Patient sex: F
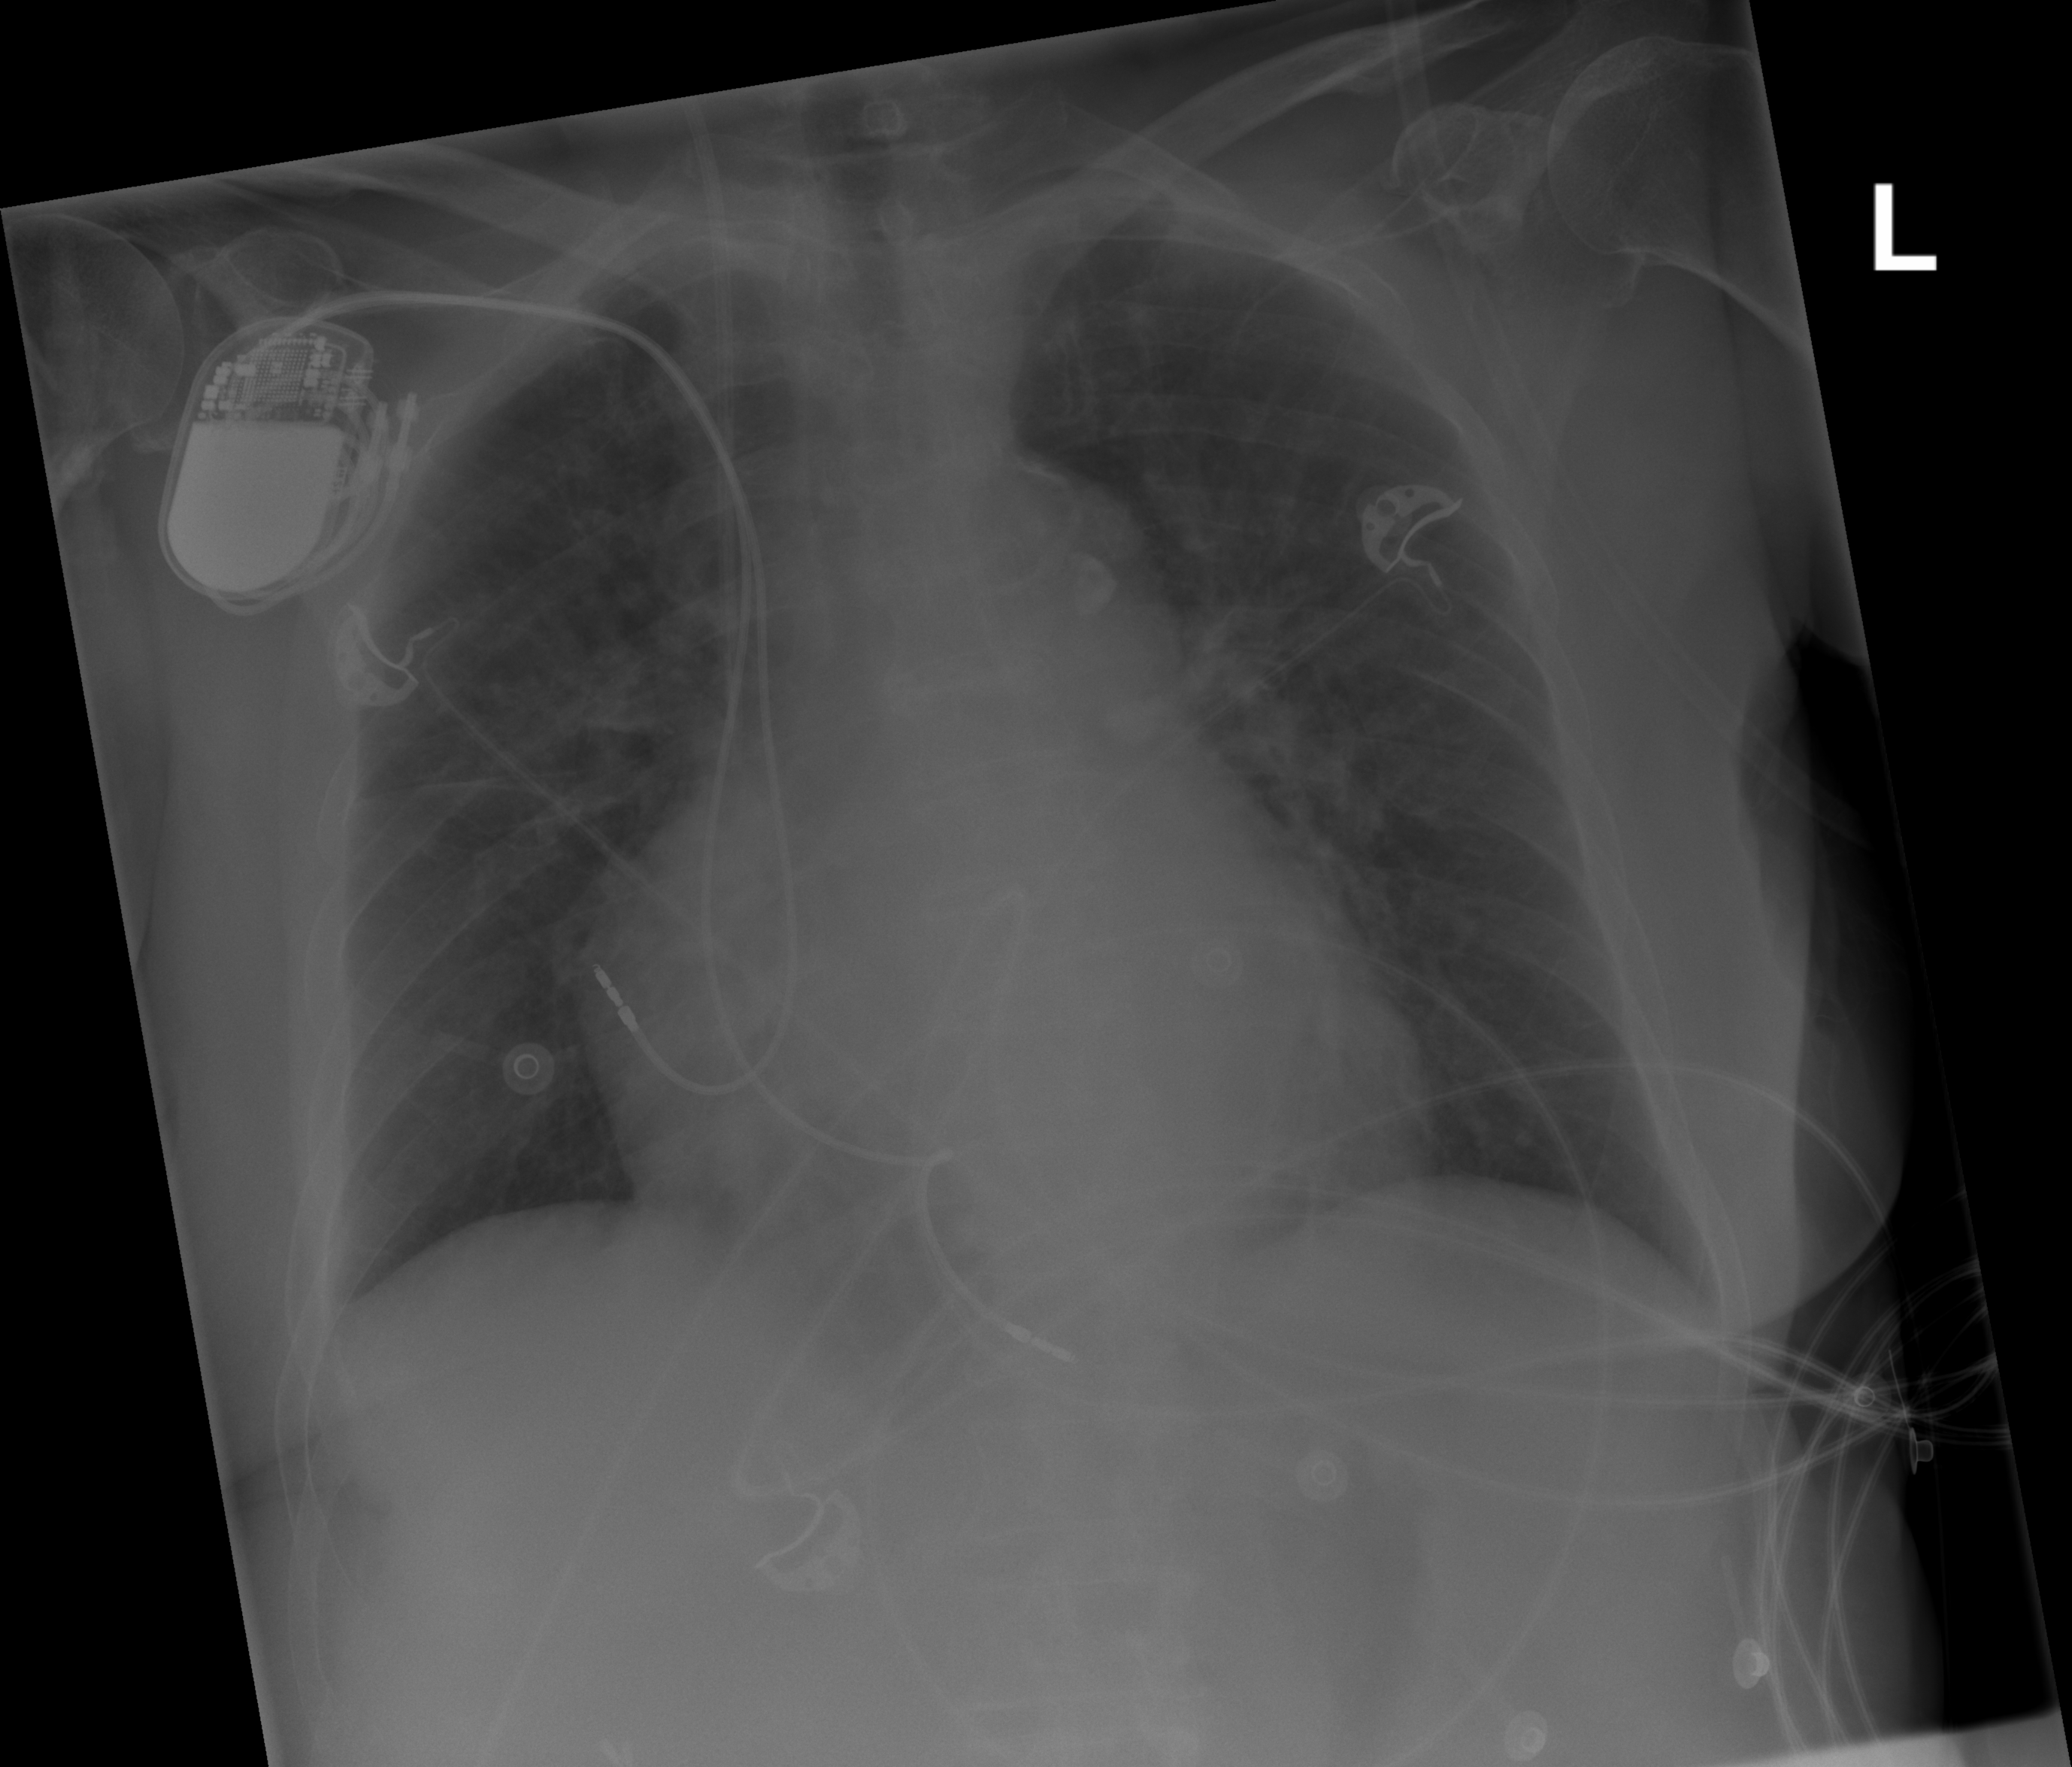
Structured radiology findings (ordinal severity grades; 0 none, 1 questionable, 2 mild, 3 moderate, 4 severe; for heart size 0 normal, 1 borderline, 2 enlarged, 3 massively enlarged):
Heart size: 0
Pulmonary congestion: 1
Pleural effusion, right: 0
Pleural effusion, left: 0
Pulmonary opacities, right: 0
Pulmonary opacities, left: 0
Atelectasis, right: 0
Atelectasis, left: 0